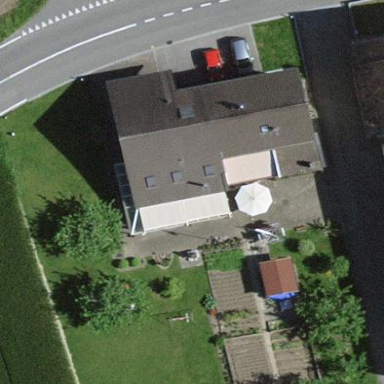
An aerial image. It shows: Building with hipped roof shape.